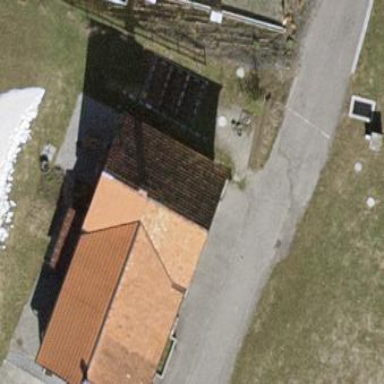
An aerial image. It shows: Simple and straightforward house.